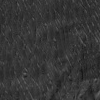
Atmospheric dust classification: not_dusty